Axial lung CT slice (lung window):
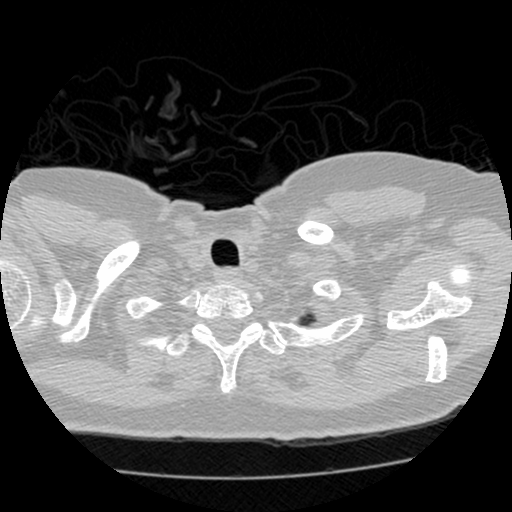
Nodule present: no